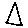
Label: triangle